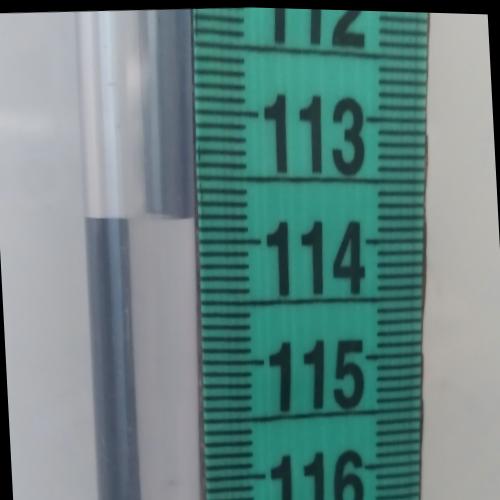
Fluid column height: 113.8 cm